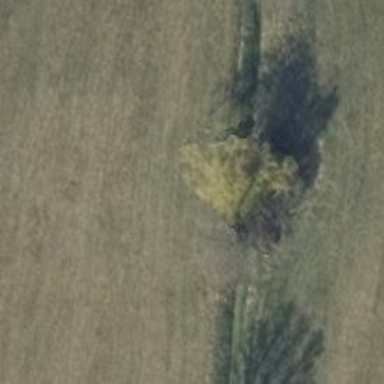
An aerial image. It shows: Evergreen needle-leaved tree.